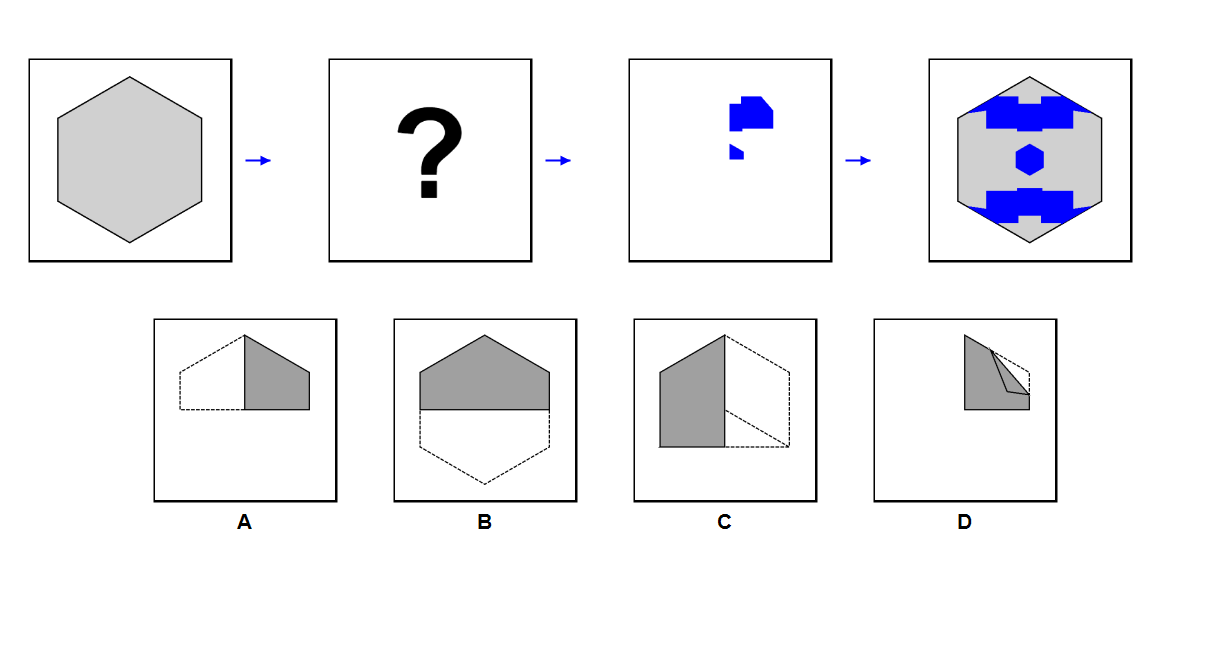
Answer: C